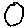
Label: circle